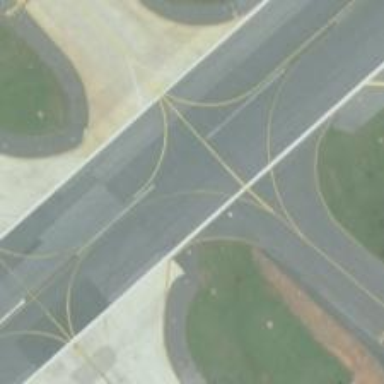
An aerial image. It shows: Image of taxiway at airport.